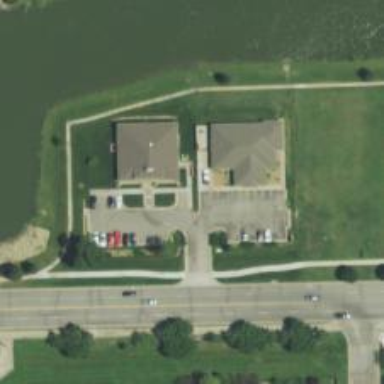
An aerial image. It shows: Veterinary facility.